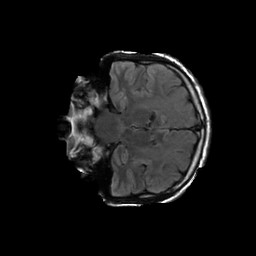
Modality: FLAIR
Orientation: coronal
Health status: ill
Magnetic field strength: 3 T